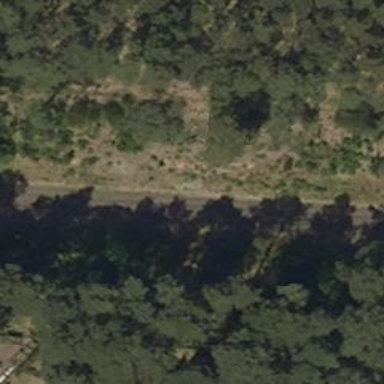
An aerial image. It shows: Solitary milestone along the railway.